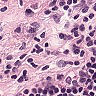
Metastatic tissue present: no